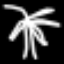
Label: palm tree